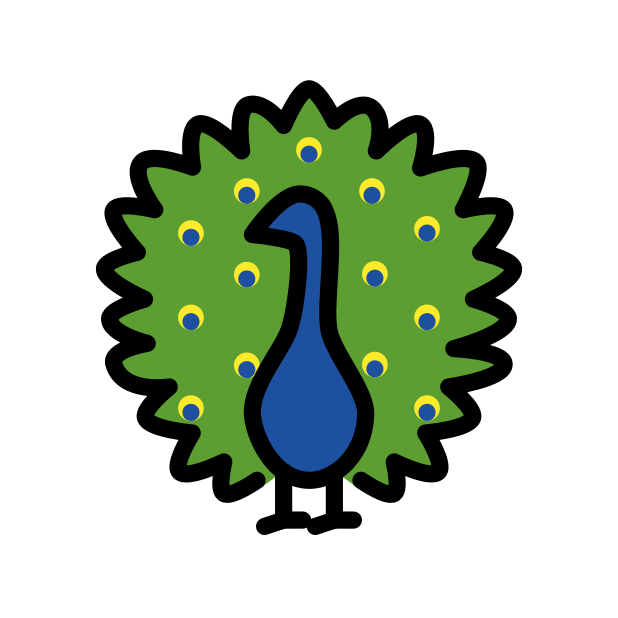
Emoji: 🦚
Name: peacock
Unicode: 0x1f99a